Question: I have a listview with overscroll mode on - (I need it on)
And there is a blue overscroll glow everytime I overscroll
how do I get rid of the overscroll glow ?
EDIT:
I am using a custom listview that streches the overscroll drawable (picture) - the way it should be
however, along with the picture there is a glowing effect which i want to get rid of
see the blue thing above the image?
the image IS the overScrollDrawable - but i want the same thing - without the glow

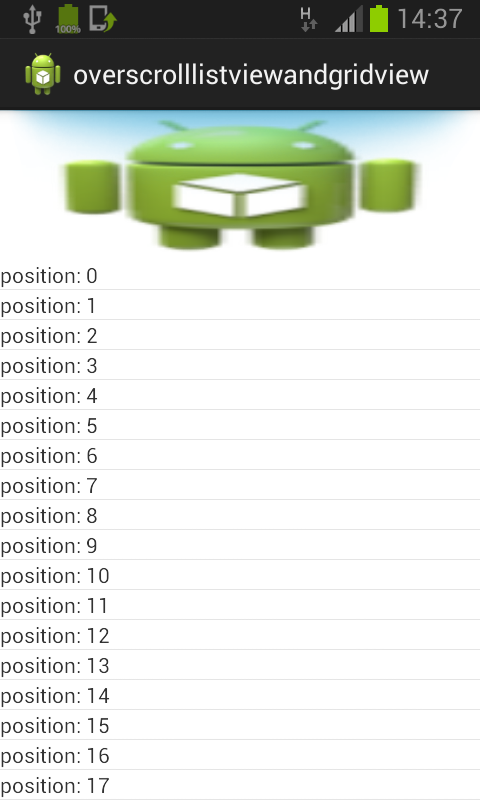
Answer: '''
android:overScrollMode="never"
'''